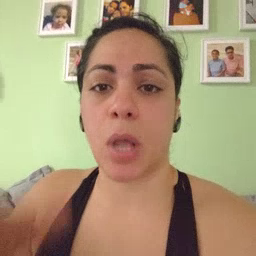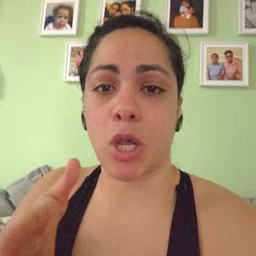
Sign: person